Question:
The only way I can manage this is by clicking into each section, usually. I have found that you can "reload" an already interpreted line from the the upper half by pressing enter, and then using 'ctrl+a, backspace' to delete the line in the staging area below, essentially moving into the bottom half without clicking. But this is very ugly, and I hate reaching for the mouse if I don't have to.
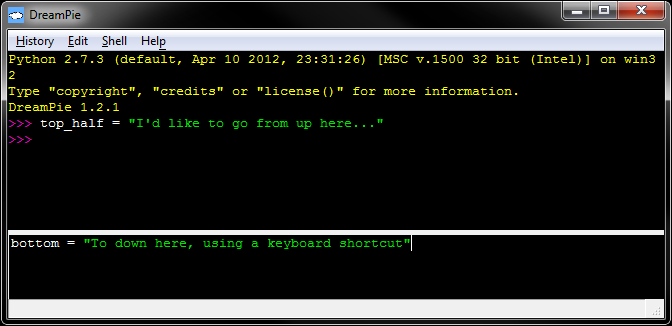
Answer: For me Ctrl-Tab seems to do that.